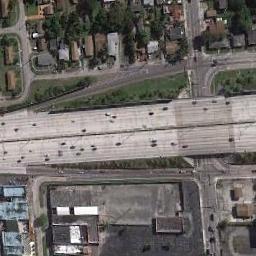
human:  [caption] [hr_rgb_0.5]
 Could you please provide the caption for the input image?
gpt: There are many buildings beside the overpass .

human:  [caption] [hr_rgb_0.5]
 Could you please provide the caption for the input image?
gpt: The cross-line overpass is over the road in the residential area .

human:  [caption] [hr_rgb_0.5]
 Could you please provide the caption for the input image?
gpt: This overpass intersects the road at right angle .

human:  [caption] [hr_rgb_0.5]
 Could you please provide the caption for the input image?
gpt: The overpass is next to some houses and trees .

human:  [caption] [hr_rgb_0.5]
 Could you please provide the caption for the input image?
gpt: There are many buildings around the overpass .